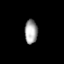
Tissue: prostate
Cell type: T cells
Senescence score: 0.2168
Nuclear area (px): 303
Mean DAPI intensity: 160.871